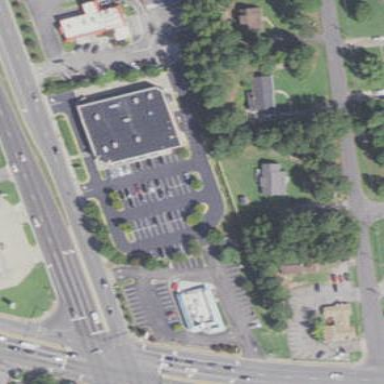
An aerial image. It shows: Retail area.